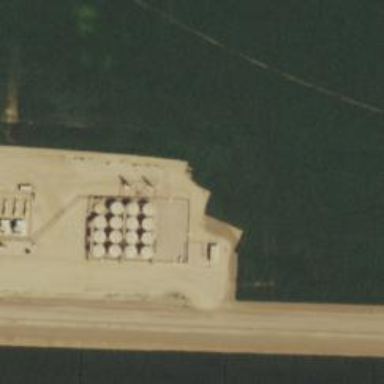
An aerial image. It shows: Storage tank with man-made structure.